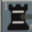
Piece: bR